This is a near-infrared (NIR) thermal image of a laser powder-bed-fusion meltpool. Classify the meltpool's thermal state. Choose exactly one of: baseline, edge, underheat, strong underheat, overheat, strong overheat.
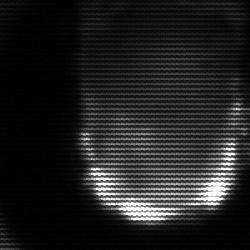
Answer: baseline